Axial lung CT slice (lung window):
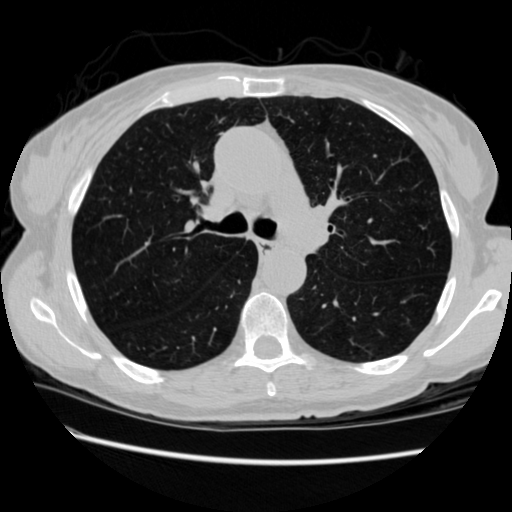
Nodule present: no